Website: crate-barrel
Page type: customer-info-address
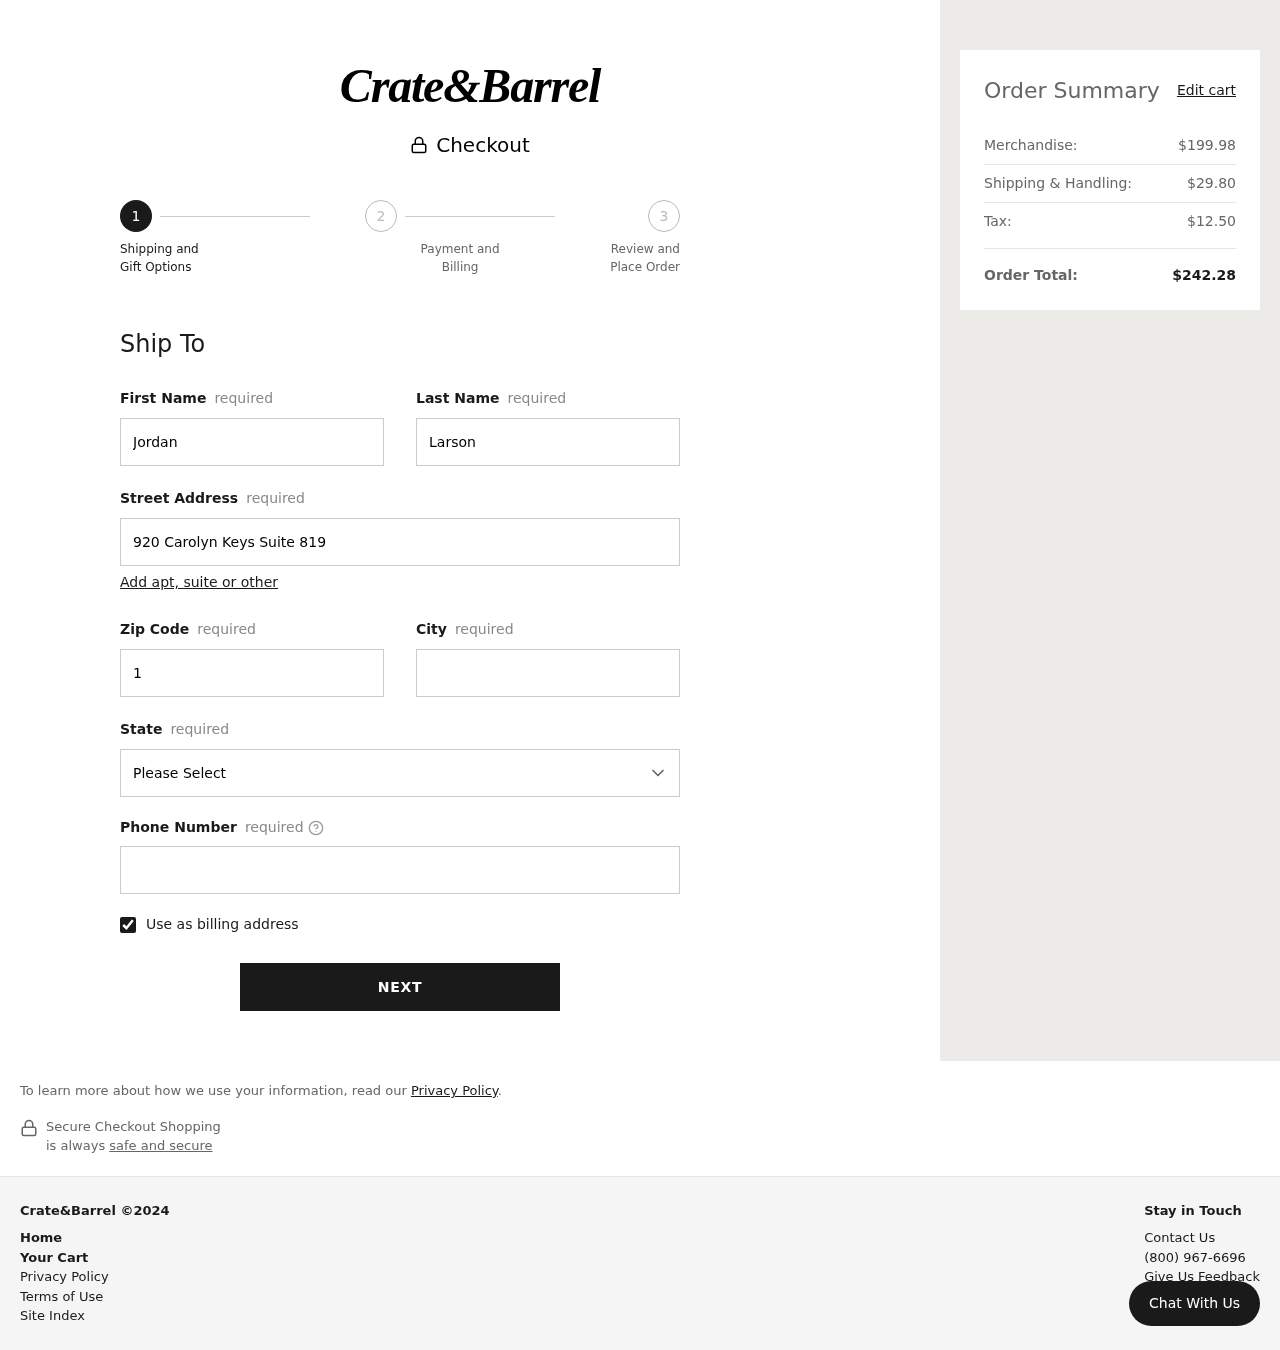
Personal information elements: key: PII_CITY
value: North Stephanieview
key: PII_FIRSTNAME
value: Jordan
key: PII_LASTNAME
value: Larson
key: PII_PHONE
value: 3292065630
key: PII_POSTCODE
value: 17062
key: PII_STATE
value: South Dakota
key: PII_STREET
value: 920 Carolyn Keys Suite 819
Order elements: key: ORDER_SUBTOTAL
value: $199.98
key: ORDER_SHIPPING_COST
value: $29.80
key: ORDER_TAX
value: $12.50
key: ORDER_TOTAL
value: $242.28